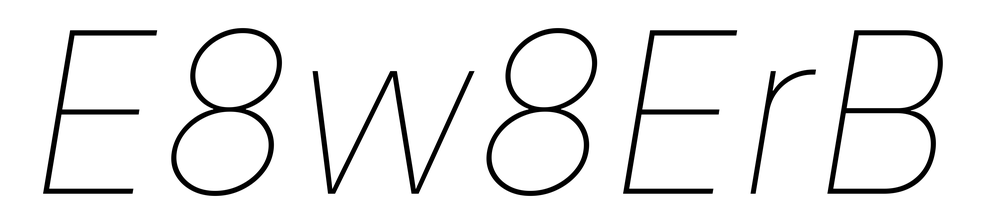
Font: Inter-Italic_Thin_Italic